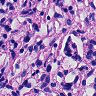
Metastatic tissue present: yes